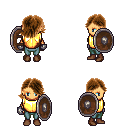
a pixel art fantasy rpg character, female body template, human, tanned skin, gold chest armor, teal pants, brown swoop hairstyle, metal gloves, brown shoes, shield, four views (front, back, left, right), 2x2 character sprite sheet, small pixel art, hard edges, no anti-aliasing